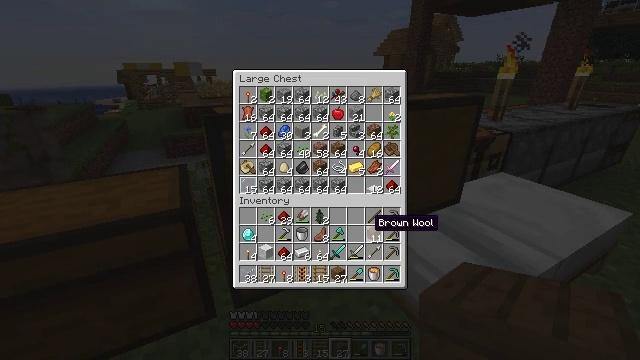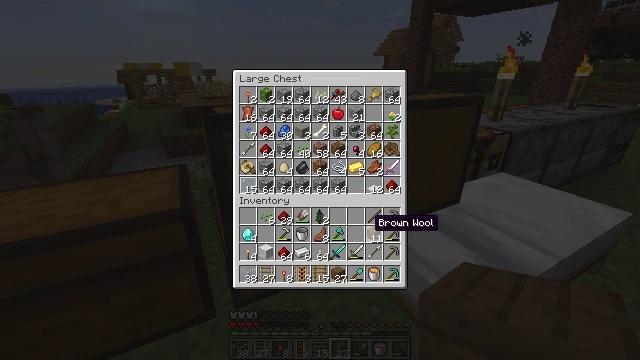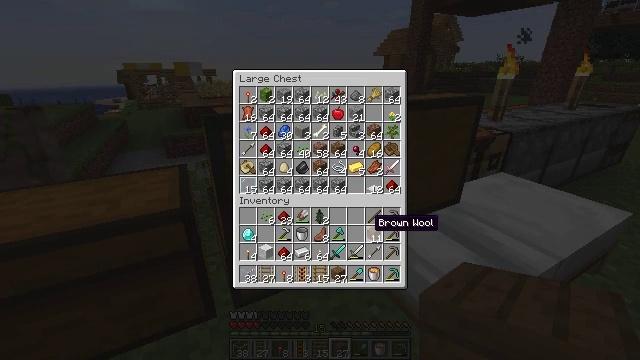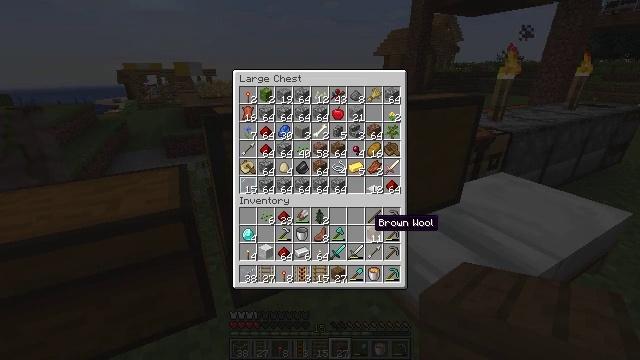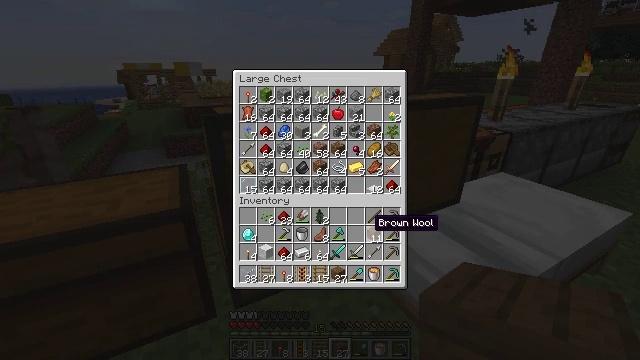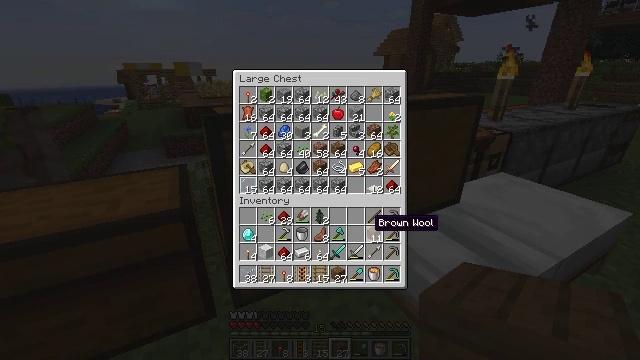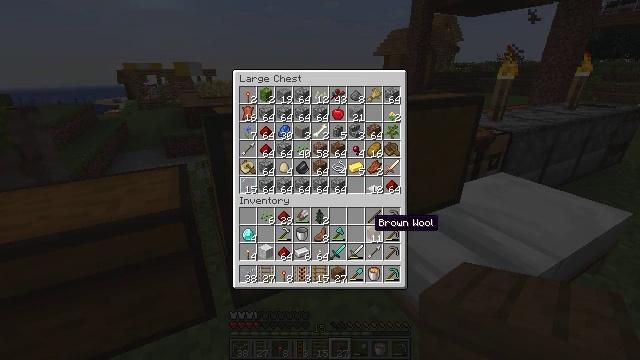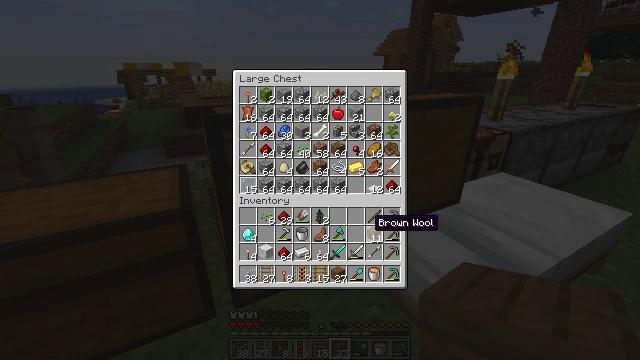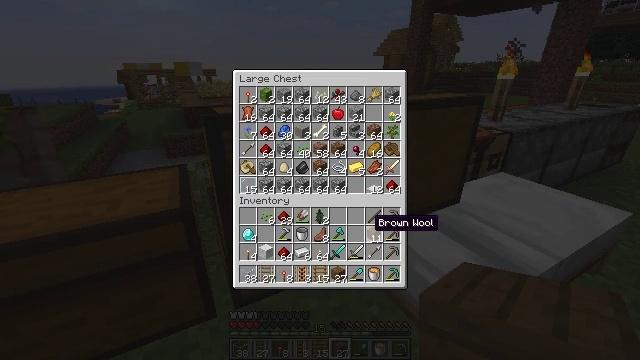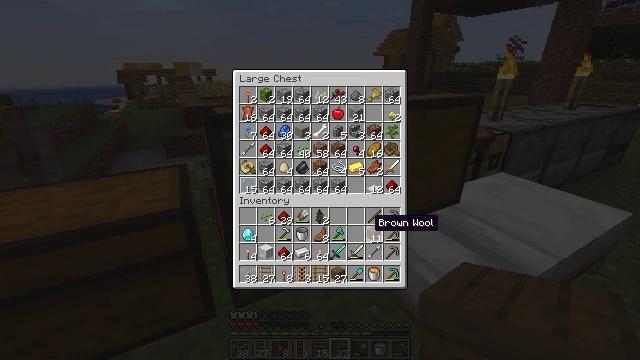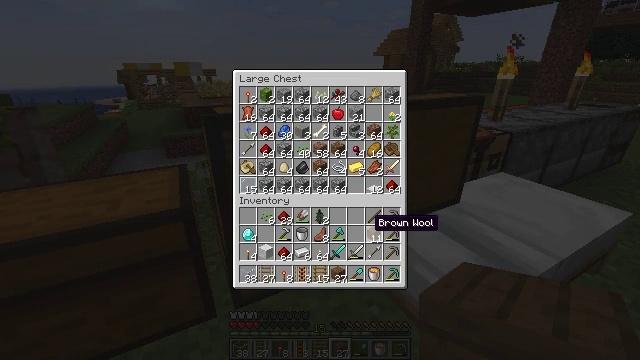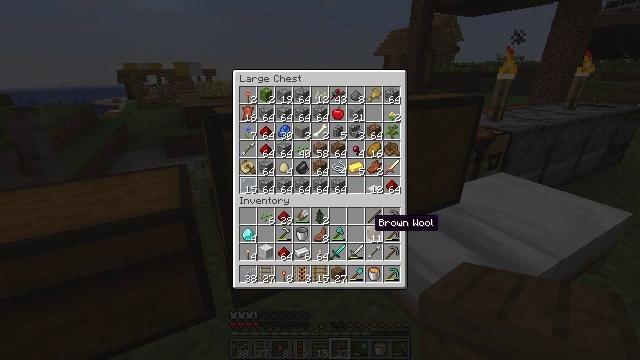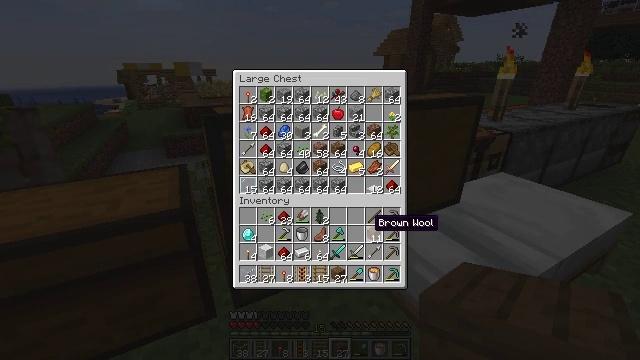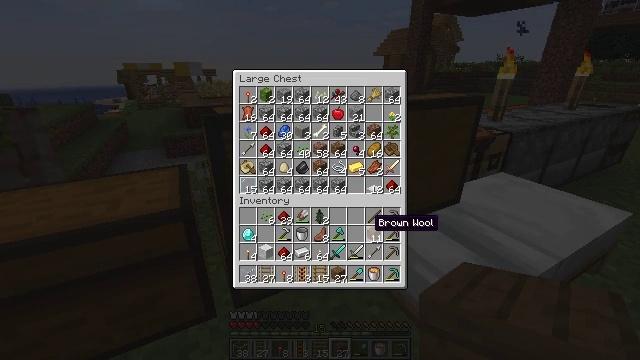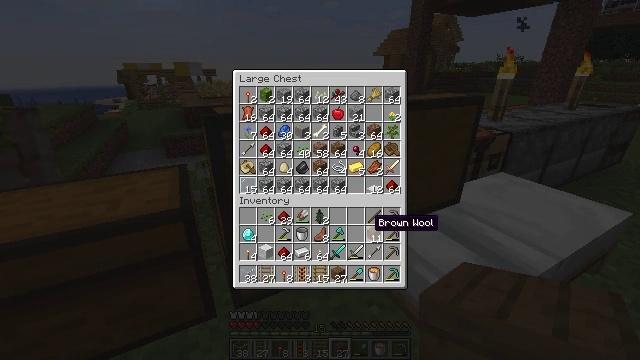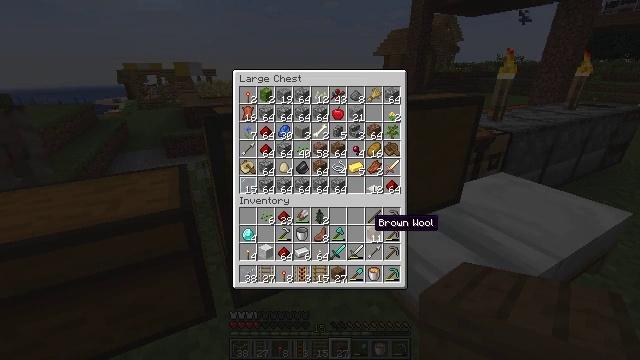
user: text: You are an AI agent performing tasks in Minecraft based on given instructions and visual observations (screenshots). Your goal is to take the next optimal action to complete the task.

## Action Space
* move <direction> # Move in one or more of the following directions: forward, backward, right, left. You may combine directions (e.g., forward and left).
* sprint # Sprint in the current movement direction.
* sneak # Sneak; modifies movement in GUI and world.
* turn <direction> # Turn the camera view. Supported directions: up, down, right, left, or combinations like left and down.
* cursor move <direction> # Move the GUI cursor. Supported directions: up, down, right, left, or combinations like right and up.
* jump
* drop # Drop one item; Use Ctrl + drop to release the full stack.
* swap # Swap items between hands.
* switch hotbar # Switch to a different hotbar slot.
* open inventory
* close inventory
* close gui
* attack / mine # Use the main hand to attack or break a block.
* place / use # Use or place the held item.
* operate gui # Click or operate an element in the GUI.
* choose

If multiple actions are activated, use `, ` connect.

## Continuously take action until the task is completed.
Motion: motion action
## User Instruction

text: Create a brown bed in the crafting grid.
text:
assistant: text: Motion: no_op
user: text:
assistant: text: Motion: no_op
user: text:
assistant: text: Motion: no_op
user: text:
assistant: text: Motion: no_op
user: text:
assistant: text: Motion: no_op
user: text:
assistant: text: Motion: no_op
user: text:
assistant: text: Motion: no_op
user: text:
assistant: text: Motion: no_op
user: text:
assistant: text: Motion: no_op
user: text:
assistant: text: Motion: no_op
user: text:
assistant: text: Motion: no_op
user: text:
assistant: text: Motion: no_op
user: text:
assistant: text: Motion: no_op
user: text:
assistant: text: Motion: no_op
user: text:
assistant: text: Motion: no_op
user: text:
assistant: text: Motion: no_op
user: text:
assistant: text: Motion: no_op
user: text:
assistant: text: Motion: no_op
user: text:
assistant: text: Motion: no_op
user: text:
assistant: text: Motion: no_op
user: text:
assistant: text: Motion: no_op
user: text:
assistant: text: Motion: no_op
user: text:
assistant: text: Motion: no_op
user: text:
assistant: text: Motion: no_op
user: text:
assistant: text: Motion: no_op
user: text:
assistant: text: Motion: no_op
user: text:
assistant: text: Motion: no_op
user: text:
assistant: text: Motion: no_op
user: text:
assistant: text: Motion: no_op
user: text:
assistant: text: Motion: no_op